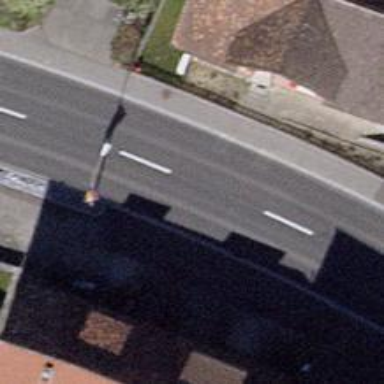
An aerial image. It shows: Asphalt road with sidewalks on both sides. The road is classified as primary highway.